Question: <URL>
contains the data set. (File size - 2.13 MB).
I am trying to plot the top twenty category of contents that are provided by Netflix.
The code that I have tried is as follows,
'''
library(tidyverse)
library(lubridate)
net_flix <- read.csv("netflix_titles_nov_2019.csv")
net_flix %>% separate_rows(listed_in, sep = ",")%>%
count(listed_in)%>%
slice_max(n, n = 20)%>%
ggplot(aes(y = fct_reorder(listed_in, n), x = n))+
geom_col()
'''
The resultant output is as follows,
[Top 20 categories of shows on Netflix]

As it can be seen from the graph that there are a lot categories like Dramas, Comedies, International TV Shows are appearing in multiple positions.
The expected output is as follows:
<URL>
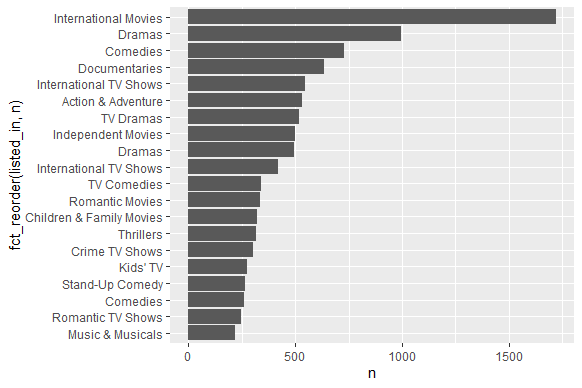
Answer: welcome to SO, I think you messed up your strings with spaces, also try to follow the ggplot convention on the grammar of graphics
'''
library(tidyverse)
library(lubridate)
net_flix <- read_csv("netflix_titles.csv")
net_flix %>%
separate_rows(listed_in, sep = ",") %>%
mutate(listed_in = listed_in %>% str_squish()) %>%
count(listed_in) %>%
top_n(20, wt = n) %>%
ggplot(aes(x = fct_reorder(listed_in, n), y = n)) +
geom_col() +
coord_flip()
'''